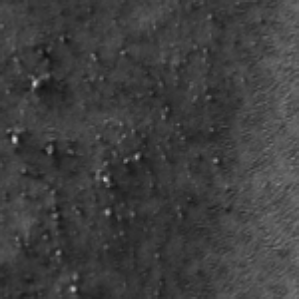
Label: frost